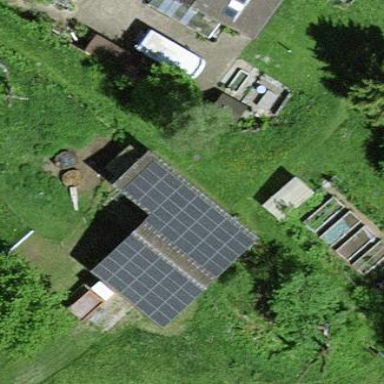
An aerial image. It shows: Solar photovoltaic panel generator.